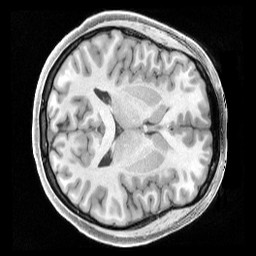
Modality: T1w
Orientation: axial
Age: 25
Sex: female
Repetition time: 2.4 s
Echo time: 0.00222 s